Question: For this example, I'm trying to build a system that will allow output from multiple sources, but these sources are not yet built. The output "module" will be one component, and each source will be its own component to be built and expanded upon later.
Here's an example I designed in MySQLWorkbench:

The goal is to make my output module display data from the output table while being easily expanded upon later as more sources are built. I also want to minimize schema updates when adding new sources. Currently, I will have to add a new table per source, then add a foreign key to the output table.
Is there a better way to do this? I don't know how I feel about these NULL-able foreign keys because the JOIN query will contains IFNULL's and will get unruly quickly.
Thoughts?
I will be displaying a grid using data in the output table. The output table will contain general data for all items in the grid and will basically act as an aggregator for the output_source_X tables:
'''
output(id, when_added, is_approved, when_approved, sort_order, ...)
'''
The output_source_X tables will contain additional data specific to a source. For example, let's say one of the output source tables is for Facebook posts, so this table will contain columns specific to the Facebook API:
'''
output_source_facebook(id, from, message, place, updated_time, ...)
'''
Another may be Twitter, so the columns are specific for Twitter:
'''
output_source_twitter(id, coordinates, favorited, truncated, text, ...)
'''
A third output source table could be Instagram, so the output_source_instagram table will contain columns specific to Instagram.
There will be a one-to-one foreign key relationship with the output table and ONLY ONE of the output_source_X tables, depending on if the output item is a Facebook, Twitter, Instagram, etc... post, hence the NULL-able foreign keys.
'''
output table
------------
foreign key (source_id_facebook) references output_source_facebook(id)
foreign key (source_id_twitter) references output_source_twitter(id)
foreign key (source_id_instagram) references output_source_instagram(id)
'''
I guess my concern is that this is not as modular as I'd like it to be because I'd like to add other sources as well without having to update the schema much. Currently, this requires me to join output_source_X on the output table using whatever foreign key is not null.
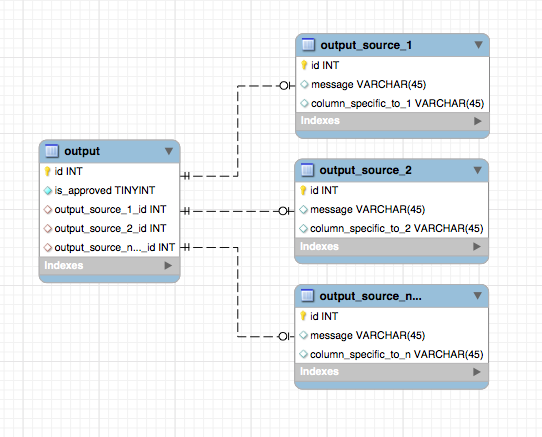
Answer: This design in almost certainly bad in a few ways.
It's not that clear what your design is representing but a straightforward one would be something like:
'''
// source [id] has ...
source(id,message,...)
// output [id] is approved when [approved]=1 and ...
output(id,approved,...)
// output [output_id] has [source_id] as a source
output_source(output_id,source_id)
foreign key (source_id) references source(id)
foreign key (source_id) references source(id)
'''
Maybe you have different subtypes of outputs and/or sources? Based on sources and/or outputs? Maybe each source is restricted to feeding particular outputs? Are "outputs" and "sources" actually of outputs and sources, and this is info not on how outputs are sourced but info on what kinds of output-source pairings are permittted?
Please give us statements parameterized by column names for the basic statements you want to make about your application. Ie for the application relationships you are interested in. (Eg like the code comments above.) (You could do it for the diagrammed design but probably that would be overly complicated and not really reflecting what you are trying to model.)
Re your EDIT:
> There will be a one-to-one foreign key relationship with the output
table and ONLY ONE of the output_source_X tables, depending on if the
output item is a Facebook, Twitter, Instagram, etc... post, hence the
NULL-able foreign keys.
You have a case of multiple disjoint subtypes of a supertype.
Your situation is a lot like that of <URL>.
> Please give us statements parameterized by column names for the basic
statements you want to make about your application
and you will find straightforward statements (as above). And if you give the statements for your current design you will find them complex. See also this.
> I guess my concern is that this is not as modular as I'd like it to be
because I'd like to add other sources as well without having to update
the schema much.
Your structure is not reducing schema changes compared to proper subtype designs.
Anyway, DDL is there for that. You can genericize subtypes to avoid DDL only by loss of the DBMS managing integrity. That would be relevant or reasonable based on evaluating DDL vs DML performance tradeoffs. Search re (usually, anti-pattern) EAV.
( after you shown that creating & deleting new tables is infeasible and the corresponding horrible integrity-&-concurrency-challenged mega-joining table-and-metadata-encoded-in-table EAV information-equivalent design is feasible should you consider using EAV.)